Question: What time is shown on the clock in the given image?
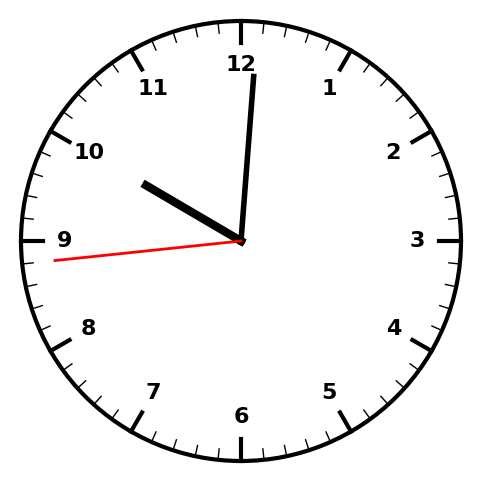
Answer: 10:00:44